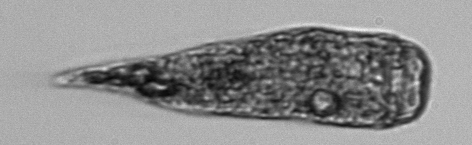
Label: Strombidium_conicum